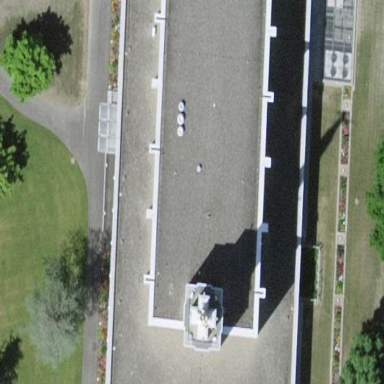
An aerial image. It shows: White building with flat roof. The roof is light gray in color.